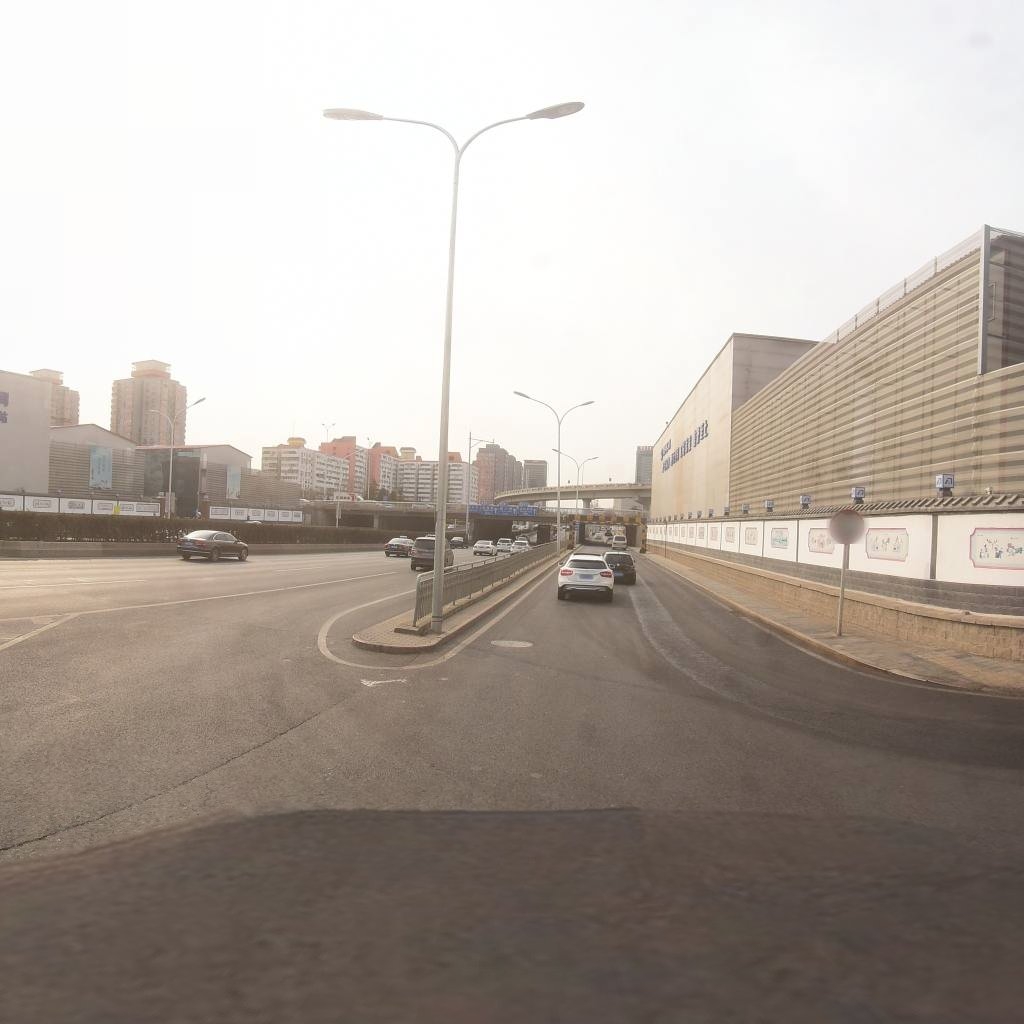
Region: Xicheng
Road damage annotations: manhole cover, longitudinal crack